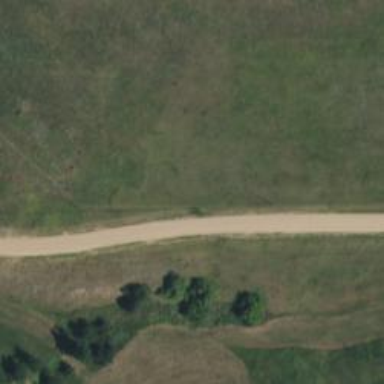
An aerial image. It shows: Unclassified road.